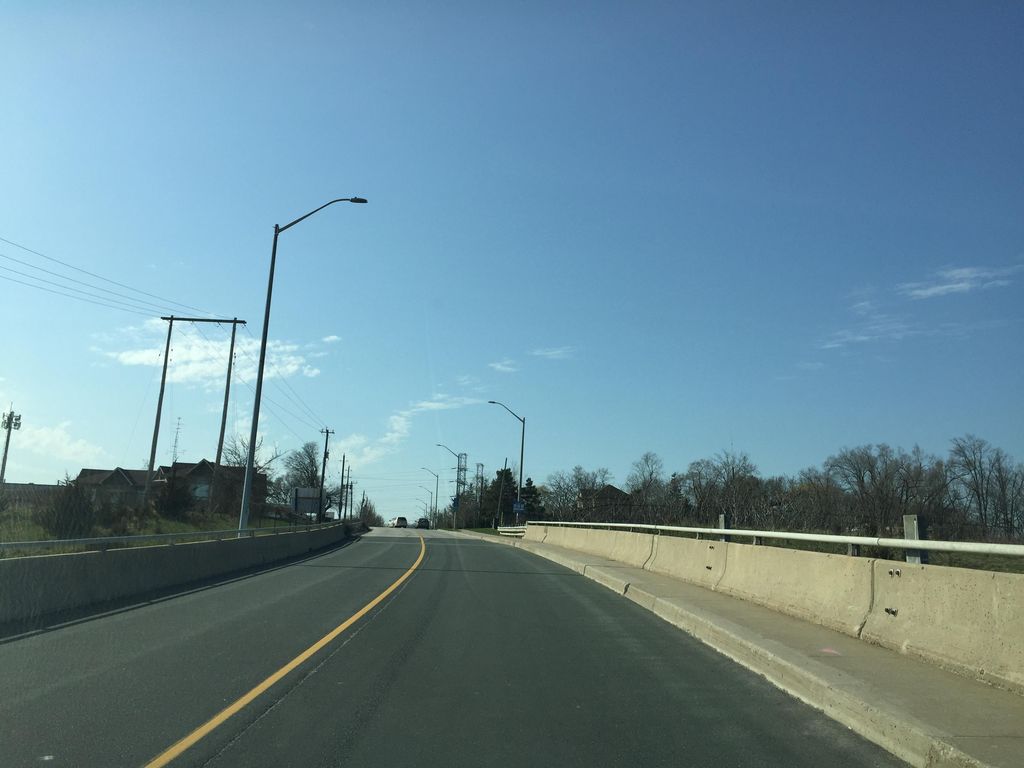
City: hamilton